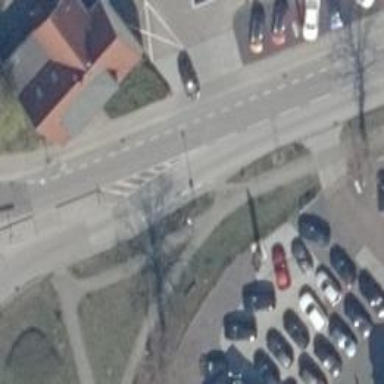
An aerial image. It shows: Footway.